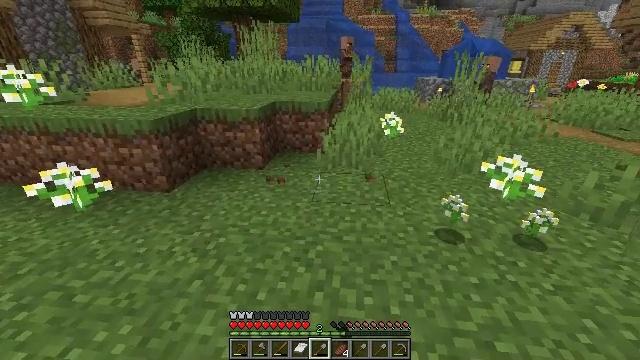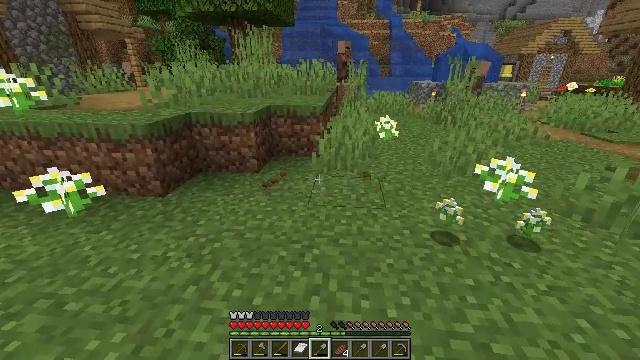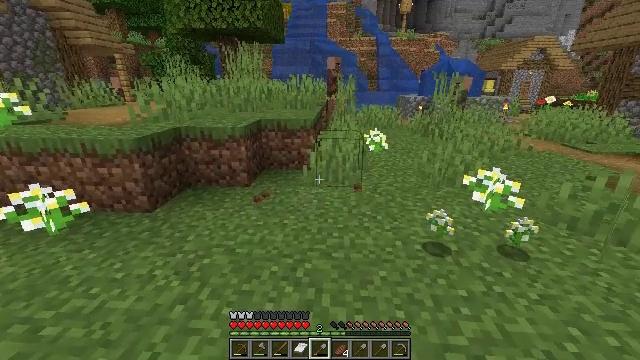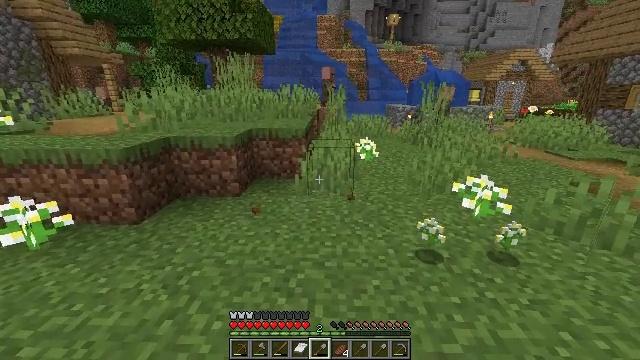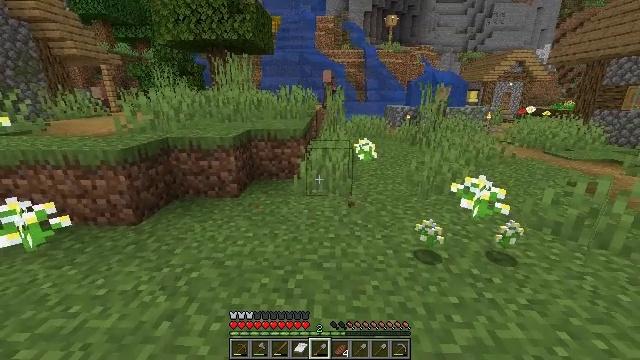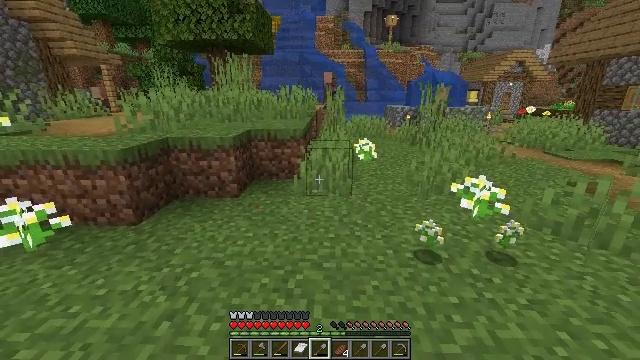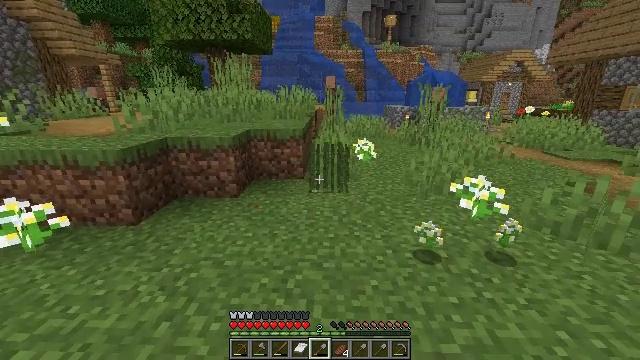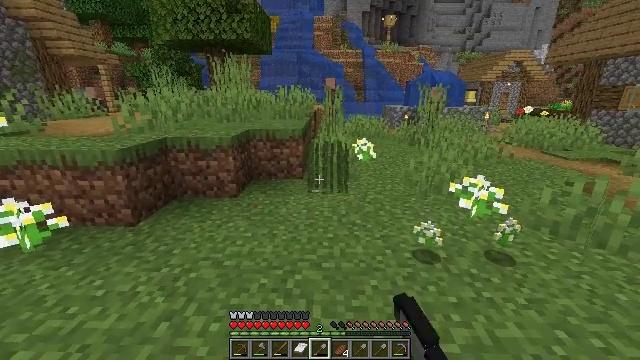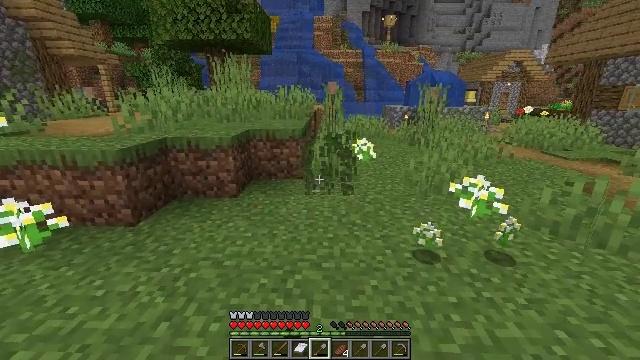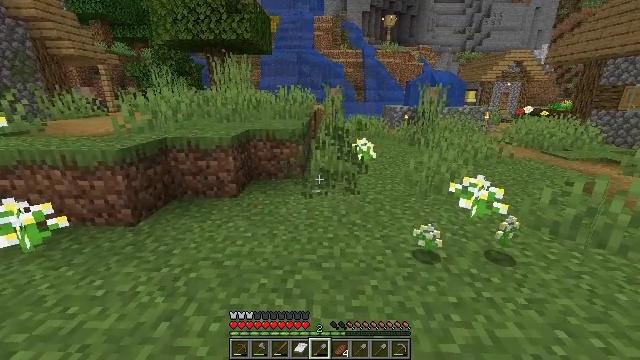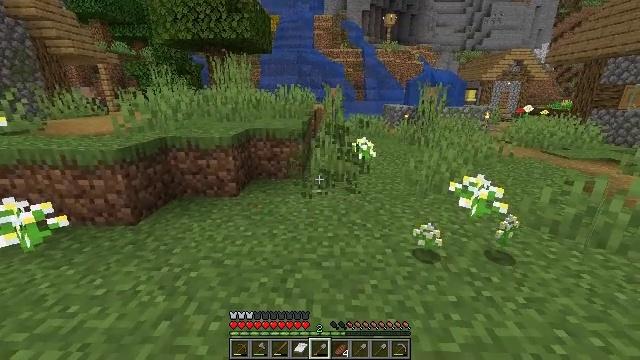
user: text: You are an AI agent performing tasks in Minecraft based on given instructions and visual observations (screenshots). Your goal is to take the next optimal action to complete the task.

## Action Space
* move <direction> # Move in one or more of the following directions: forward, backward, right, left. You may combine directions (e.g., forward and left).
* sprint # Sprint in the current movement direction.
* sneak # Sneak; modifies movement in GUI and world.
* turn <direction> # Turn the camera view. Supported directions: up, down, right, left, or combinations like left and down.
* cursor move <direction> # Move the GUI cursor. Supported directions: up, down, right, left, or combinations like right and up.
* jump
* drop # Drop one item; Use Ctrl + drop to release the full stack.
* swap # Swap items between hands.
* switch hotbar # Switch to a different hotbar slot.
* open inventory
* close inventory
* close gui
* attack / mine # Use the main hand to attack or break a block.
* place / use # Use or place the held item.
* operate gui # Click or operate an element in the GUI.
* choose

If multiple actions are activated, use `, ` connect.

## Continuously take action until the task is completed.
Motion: motion action
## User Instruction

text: Break the grass block.
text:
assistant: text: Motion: turn right
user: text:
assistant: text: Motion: turn right and up
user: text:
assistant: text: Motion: turn right and up
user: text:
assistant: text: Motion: no_op
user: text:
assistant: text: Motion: no_op
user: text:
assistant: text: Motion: attack / mine
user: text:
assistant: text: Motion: attack / mine
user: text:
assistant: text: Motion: attack / mine
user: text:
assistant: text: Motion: no_op
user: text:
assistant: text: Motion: no_op
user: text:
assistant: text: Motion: no_op